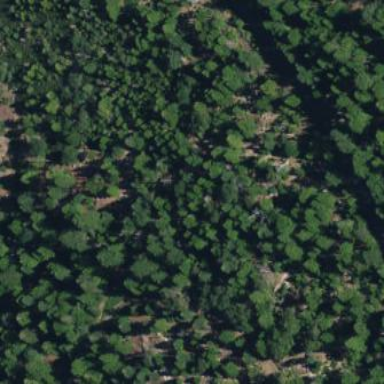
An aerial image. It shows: Greenfield woodland with needle-leaved evergreen trees.